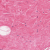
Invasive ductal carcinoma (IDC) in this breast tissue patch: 0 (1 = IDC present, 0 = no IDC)